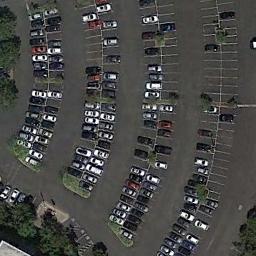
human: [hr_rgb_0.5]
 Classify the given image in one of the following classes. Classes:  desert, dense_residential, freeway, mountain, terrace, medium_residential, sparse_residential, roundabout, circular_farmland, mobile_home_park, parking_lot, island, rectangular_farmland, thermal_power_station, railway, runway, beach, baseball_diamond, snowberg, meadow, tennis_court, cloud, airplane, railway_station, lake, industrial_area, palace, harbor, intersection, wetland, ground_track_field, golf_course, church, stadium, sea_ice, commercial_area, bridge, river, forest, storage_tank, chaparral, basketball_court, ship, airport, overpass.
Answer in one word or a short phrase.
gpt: parking_lot